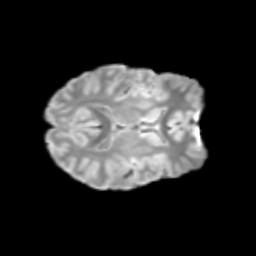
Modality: T2w
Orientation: axial
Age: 14
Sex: female
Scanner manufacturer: siemens
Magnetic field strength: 3 T
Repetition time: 3.8 s
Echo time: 0.07 s